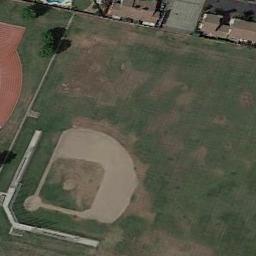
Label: baseball_diamond